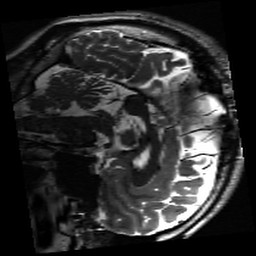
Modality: inplaneT2
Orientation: sagittal